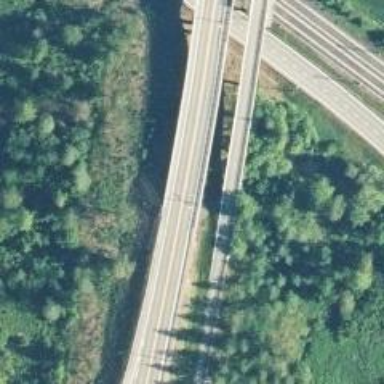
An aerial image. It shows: Primary highway bridge with asphalt surface.